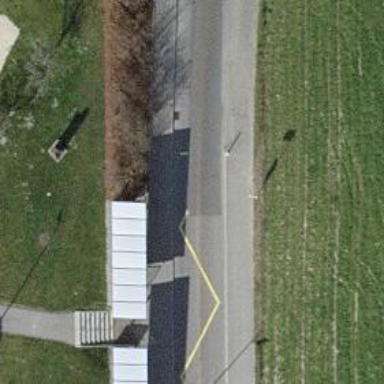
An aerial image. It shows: Sidewalk along the footway.